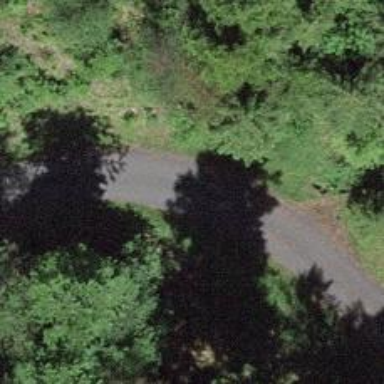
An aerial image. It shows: Well-maintained track road with grade 1 tracktype.